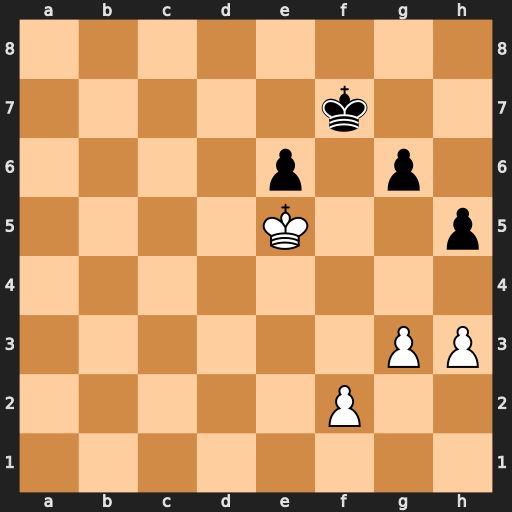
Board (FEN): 8/5k2/4p1p1/4K2p/8/6PP/5P2/8
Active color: w
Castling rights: -
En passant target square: -
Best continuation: g4 hxg4 hxg4 g5 Kd6